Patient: sex F, age 68
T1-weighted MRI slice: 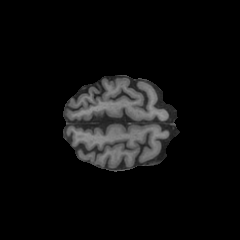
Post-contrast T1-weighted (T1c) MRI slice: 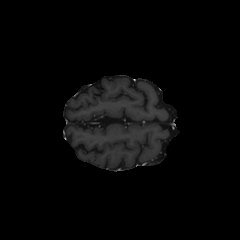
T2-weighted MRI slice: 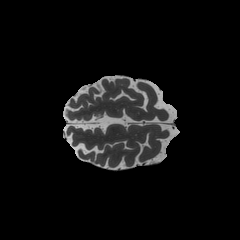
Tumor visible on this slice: no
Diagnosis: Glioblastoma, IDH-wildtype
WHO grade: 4